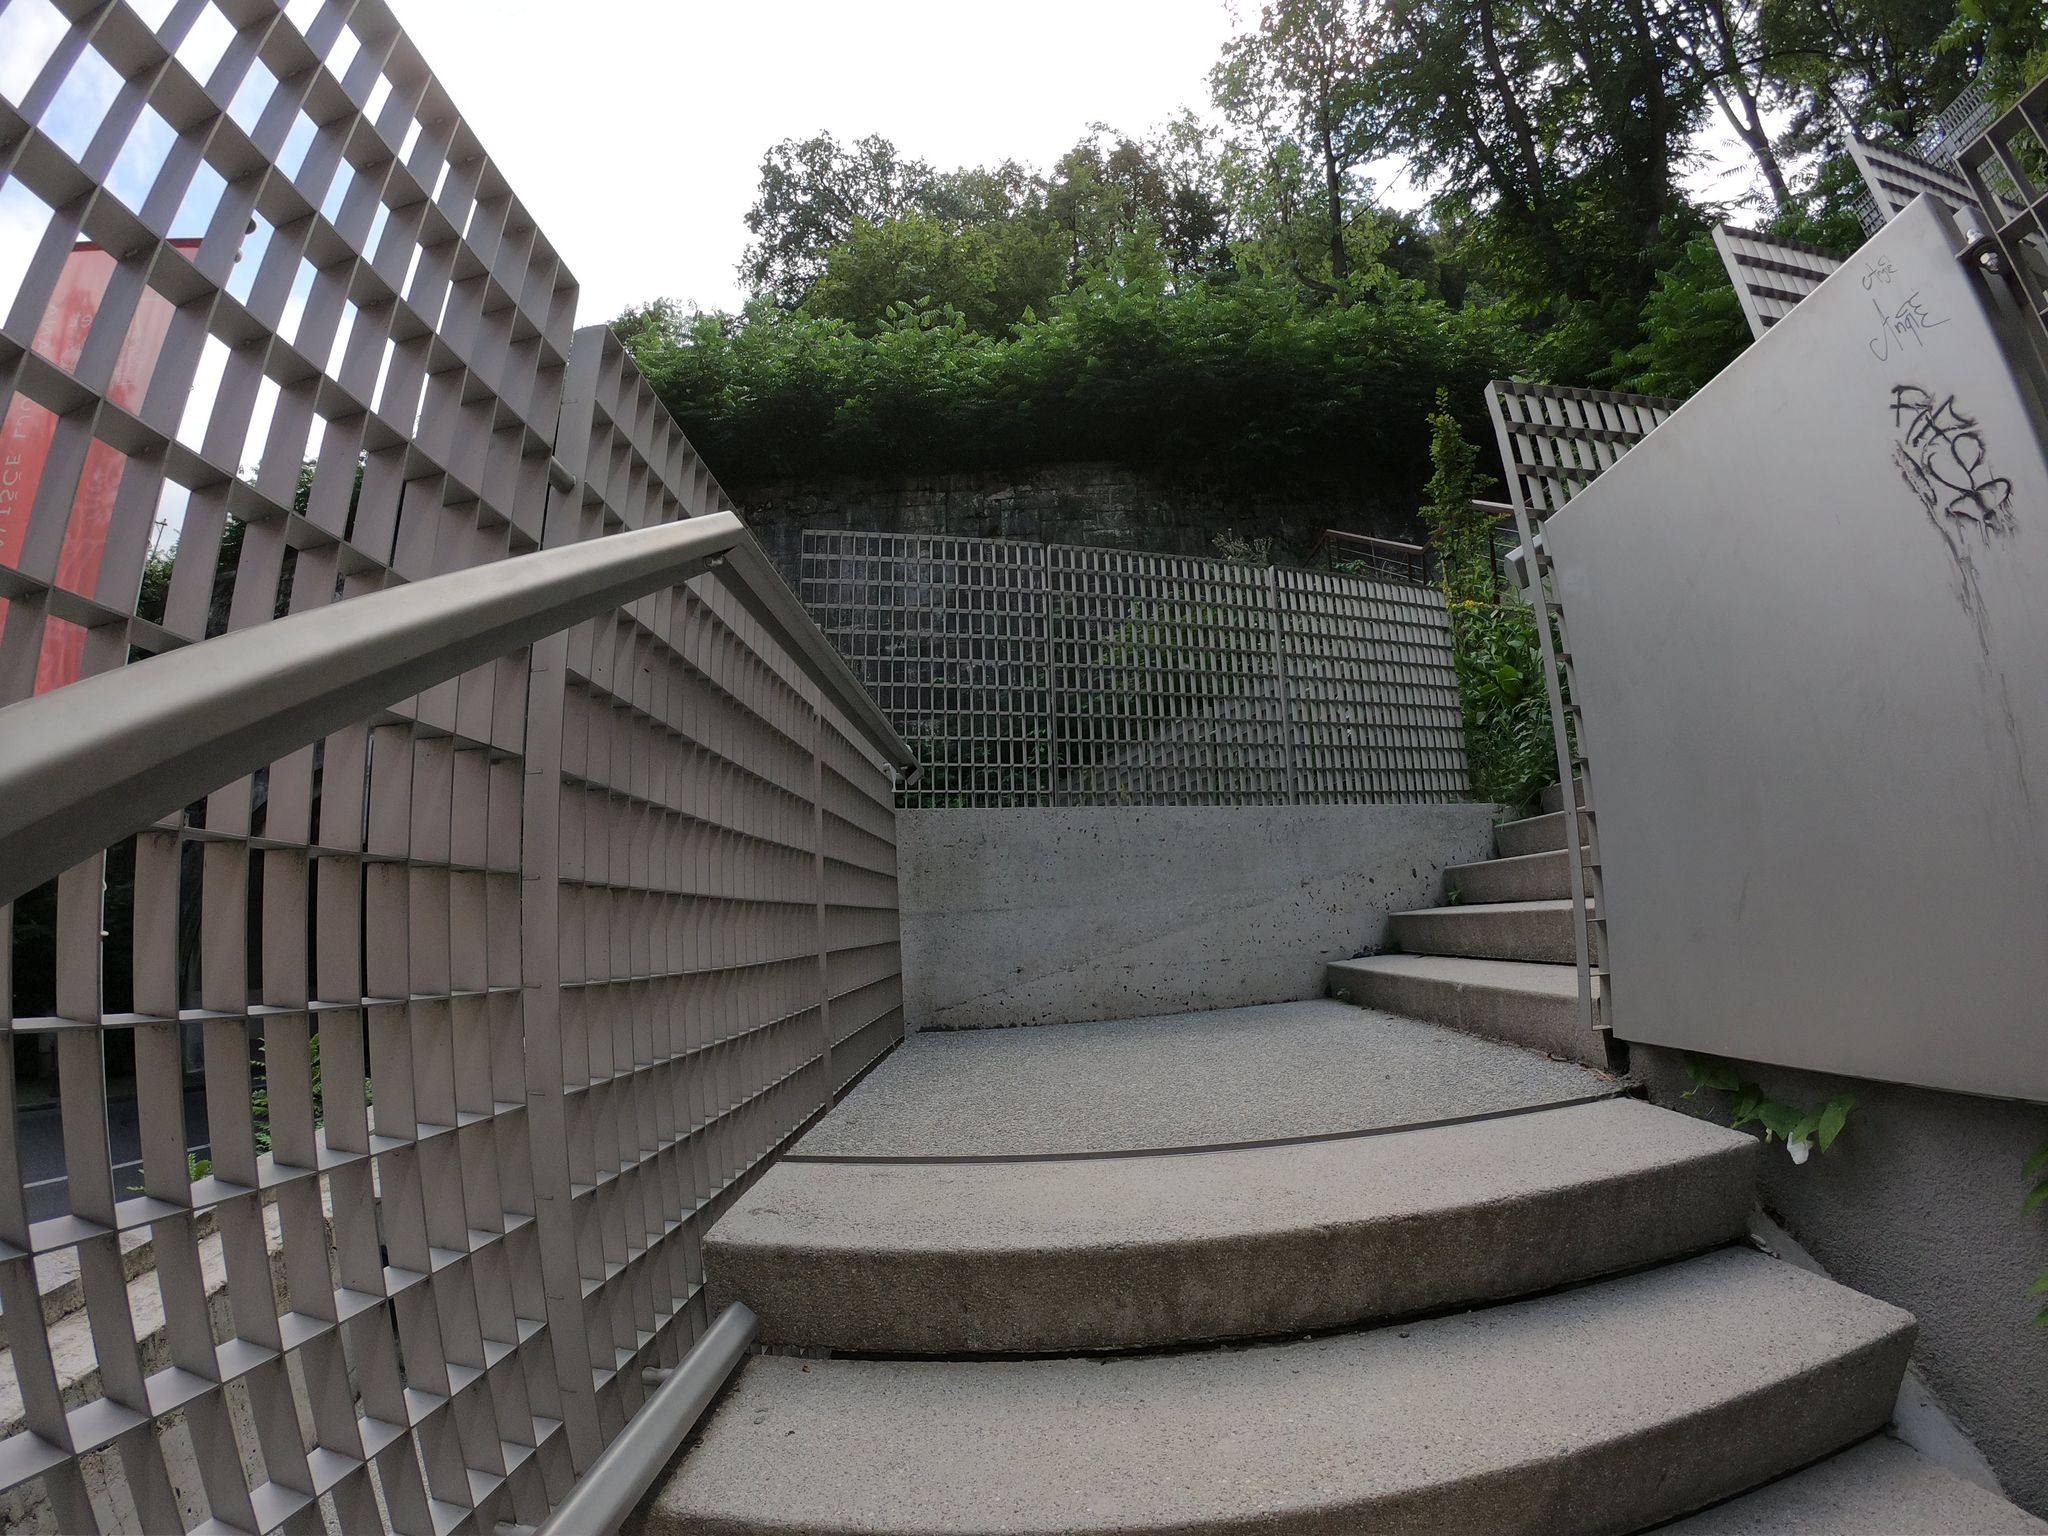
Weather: clear
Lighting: day
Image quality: good
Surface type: cycling surface
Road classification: elevator
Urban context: urban centre
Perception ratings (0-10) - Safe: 7.05, Lively: 4.09, Beautiful: 7.1, Boring: 5.34, Depressing: 3.7, Wealthy: 4.64